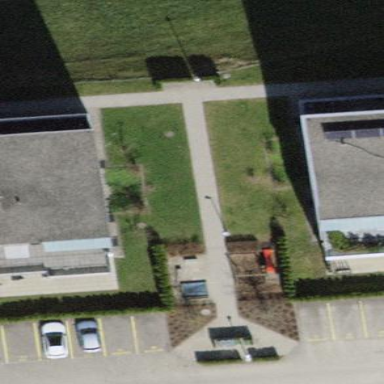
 designed with general playground theme."